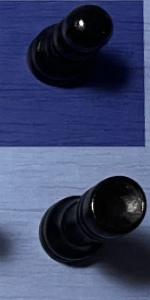
Label: Rook_Black